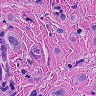
Metastatic tissue present: yes